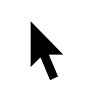
Cursor type: arrow
OS/theme: linux-apple-cursor
Variant: black